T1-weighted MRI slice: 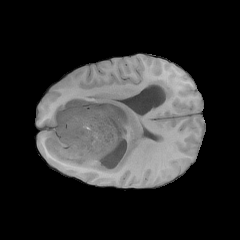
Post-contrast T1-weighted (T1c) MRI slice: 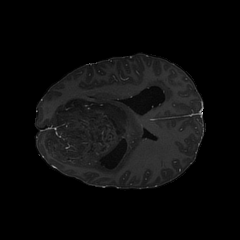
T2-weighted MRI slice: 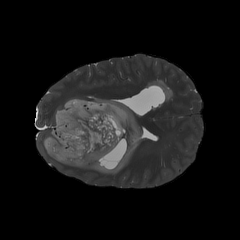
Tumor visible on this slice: yes